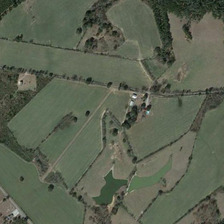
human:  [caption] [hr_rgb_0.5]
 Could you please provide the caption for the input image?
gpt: several blocks of green fields are separated by roads and rows of trees .

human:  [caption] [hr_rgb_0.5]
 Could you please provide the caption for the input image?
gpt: the farmland  decorated with trees  is located near a forest .

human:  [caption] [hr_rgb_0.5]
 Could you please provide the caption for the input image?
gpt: the green farmland which is near a forest and a pond is divided by the ridge .

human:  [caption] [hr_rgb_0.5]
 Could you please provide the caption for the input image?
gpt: the green farmland which is near a forest and a pond is divided by the ridge .

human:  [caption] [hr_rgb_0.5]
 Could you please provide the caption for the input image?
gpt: some green trees are scattered in some pieces of farmlands .